Question: 'TSpTbxTabControl' has thin frame around child memo.
Can i somehow hide this frame- only show tab header and child memo of course.
Better w/o using 'TSpTbxTabSet' but using tab control.
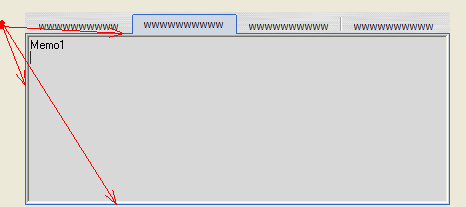
Answer: This can be done by adding an OnDrawBackground event to the component, like so:
'''
procedure TForm3.SpTBXTabControl1DrawBackground(Sender: TObject;
ACanvas: TCanvas; ARect: TRect; const PaintStage: TSpTBXPaintStage;
var PaintDefault: Boolean);
begin
if (PaintStage = pstPrePaint) then
begin
PaintDefault := False;
end;
end;
'''
You will also need to add SpTbxSkins to the forms interface uses.
This will provide you with the following look:

I would suggest though that you remove the border from the TMemo control instead of the tab border as this will provide a better "Look and Feel" to what your trying to do.